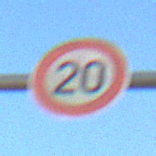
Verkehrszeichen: Geschwindigkeit20
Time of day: SunriseSunset
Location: Outdoor (Nature)
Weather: Clear
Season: NotSpecified
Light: Natural